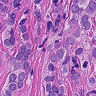
Metastatic tissue present: yes